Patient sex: M
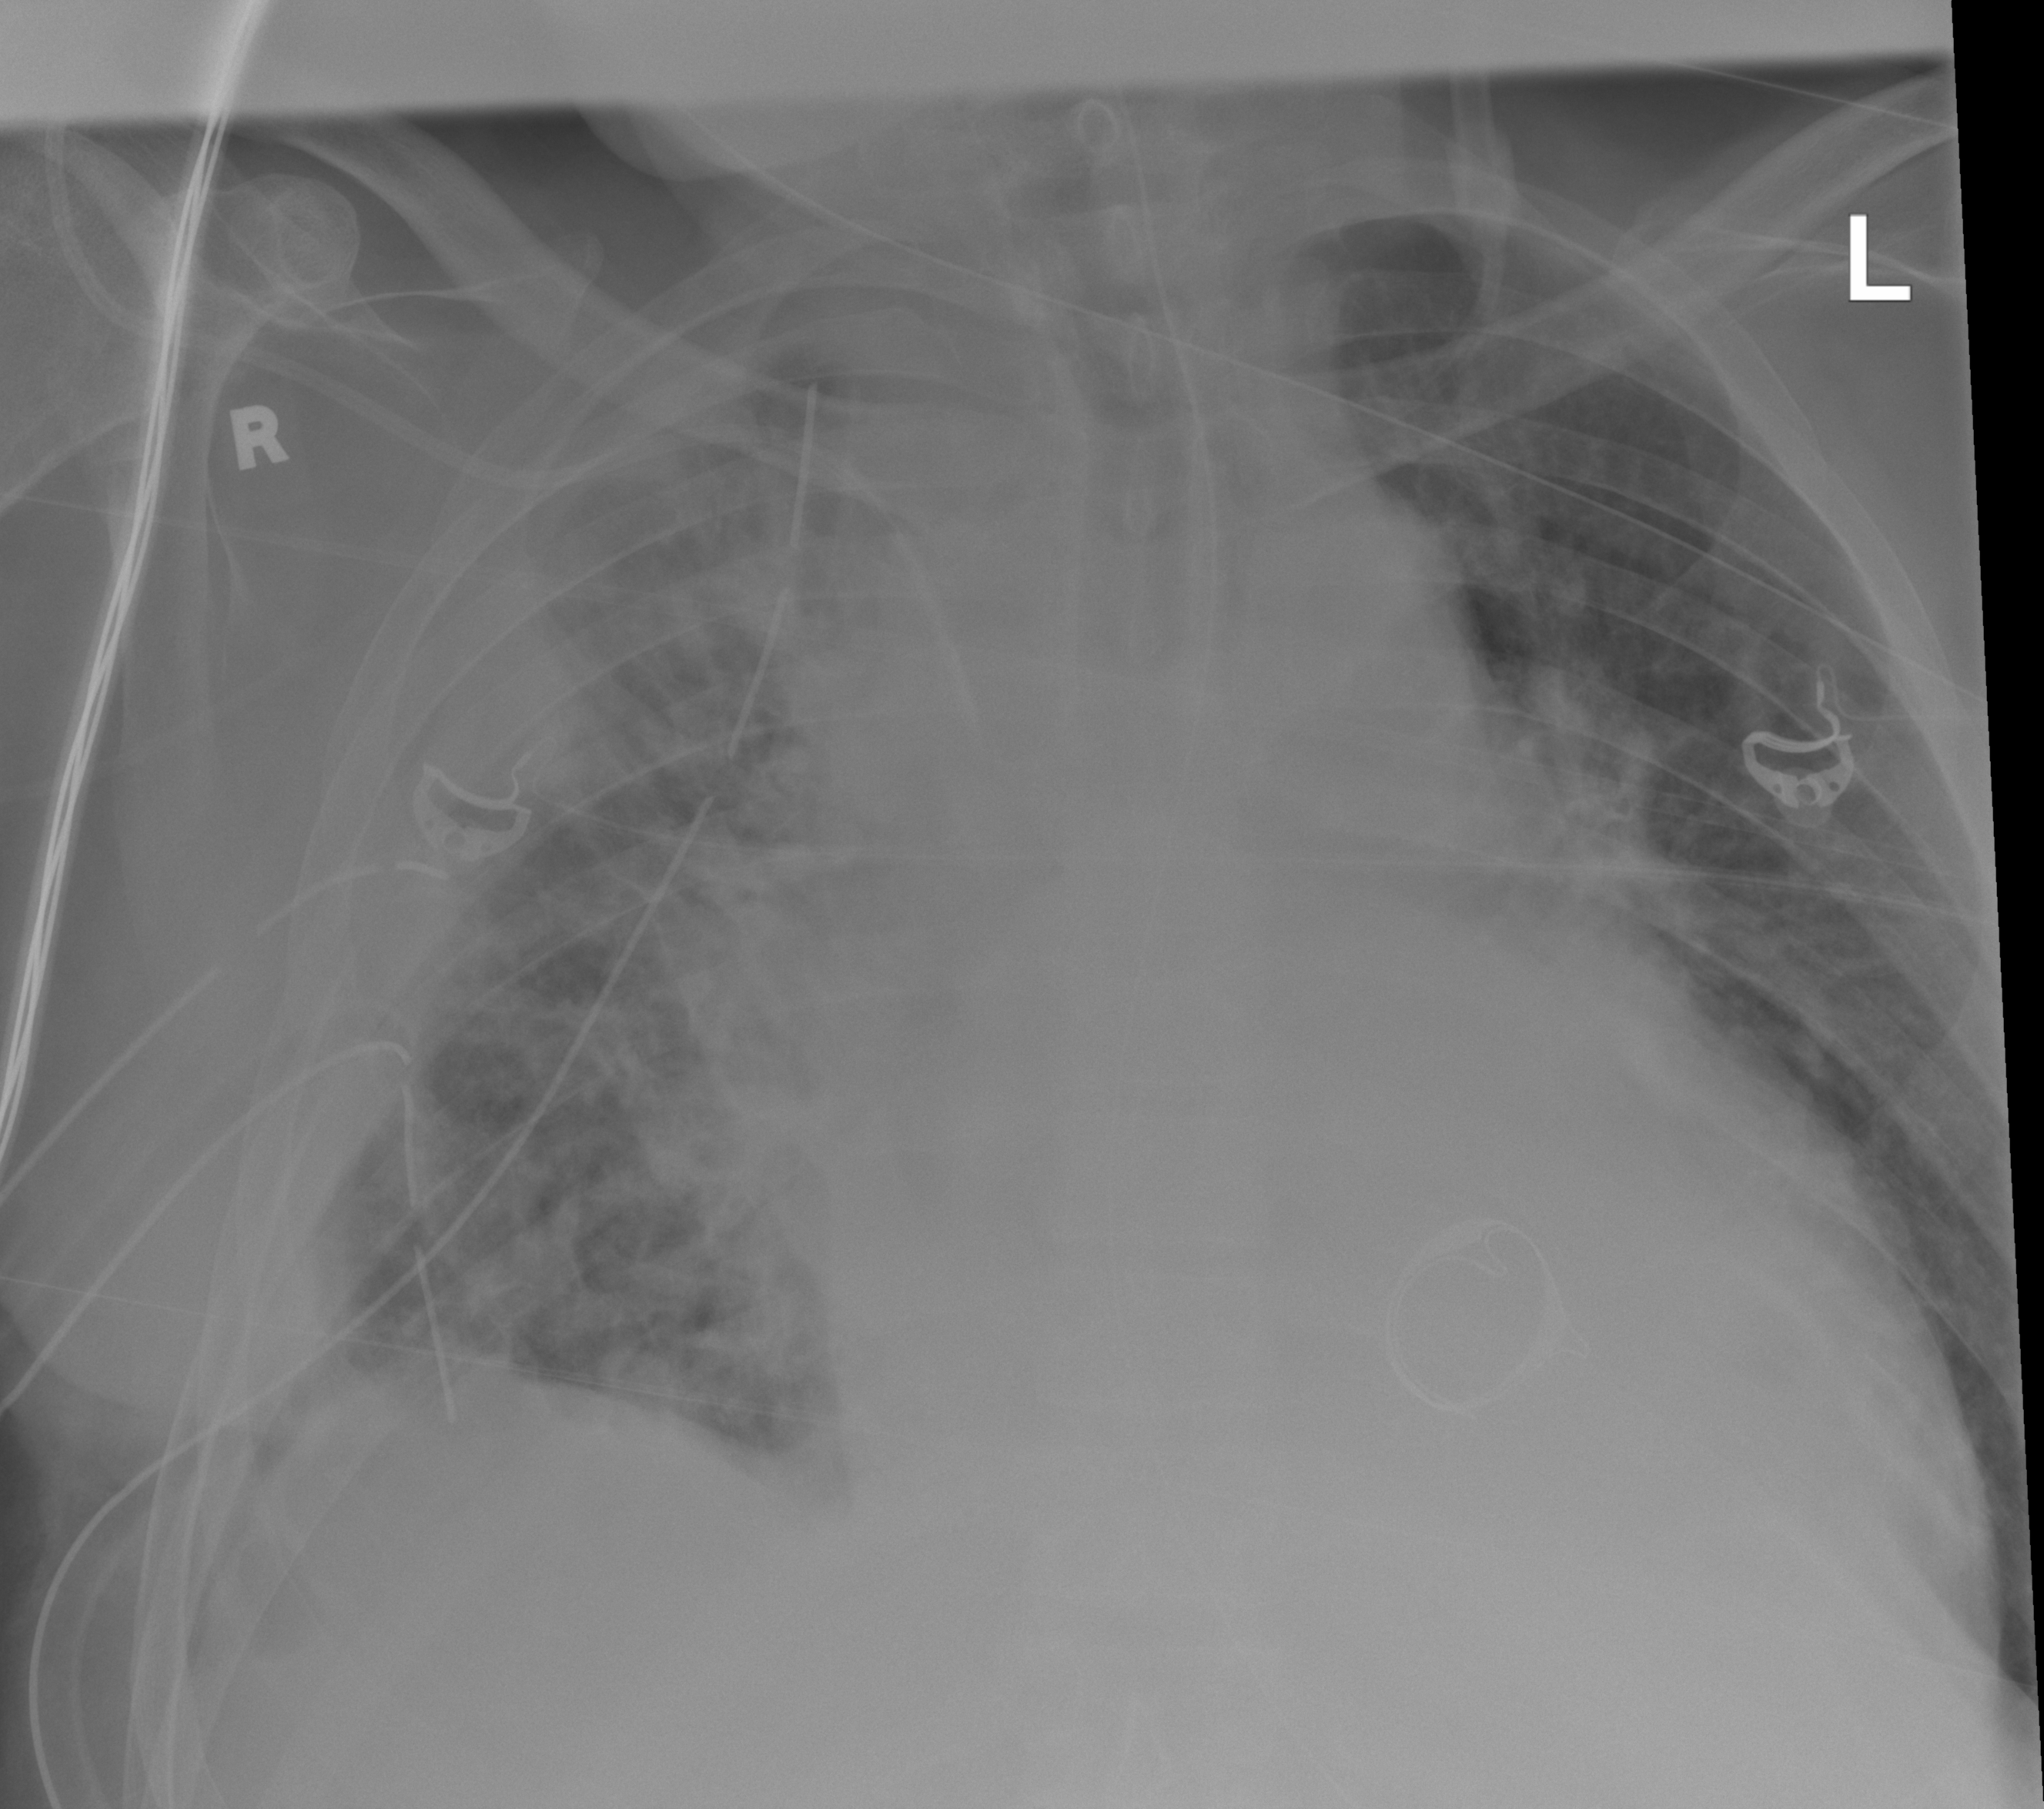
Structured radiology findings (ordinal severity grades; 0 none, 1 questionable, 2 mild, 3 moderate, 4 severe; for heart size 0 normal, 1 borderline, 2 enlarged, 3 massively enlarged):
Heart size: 2
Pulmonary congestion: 0
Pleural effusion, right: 2
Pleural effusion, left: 0
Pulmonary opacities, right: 0
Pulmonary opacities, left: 0
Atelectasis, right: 3
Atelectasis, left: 0